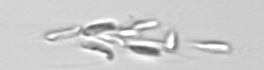
Label: Dinobryon